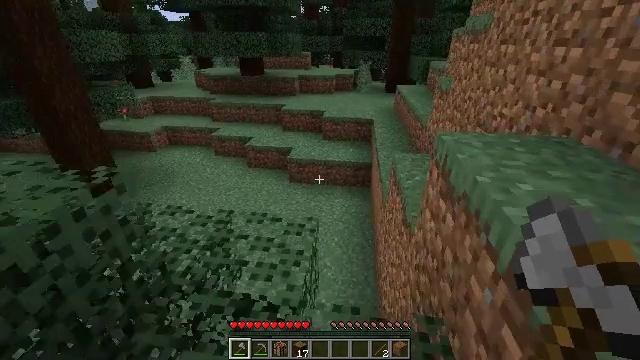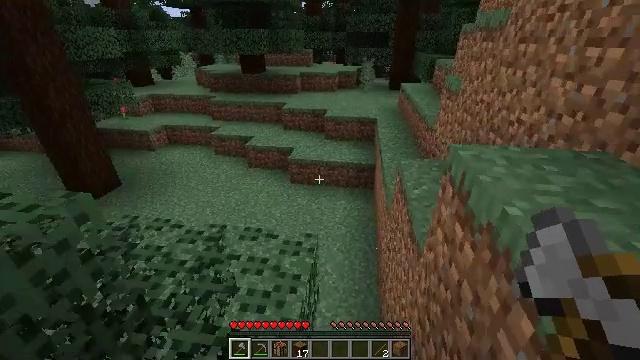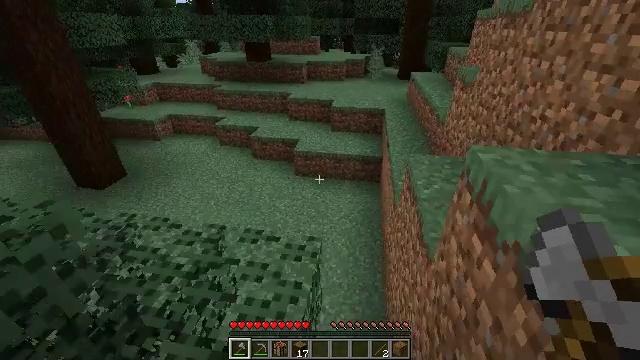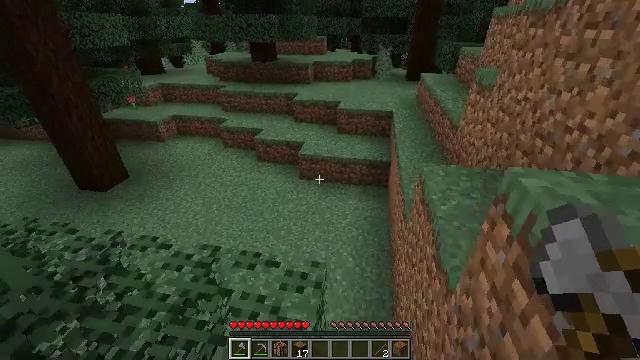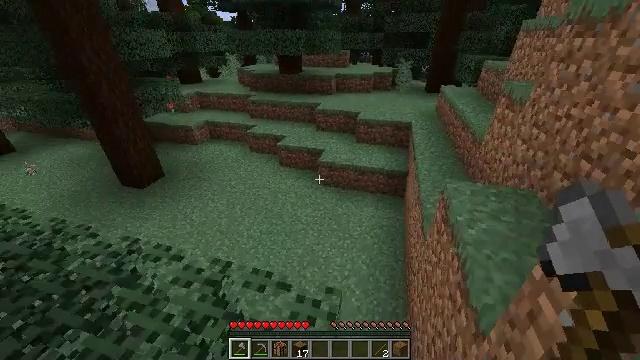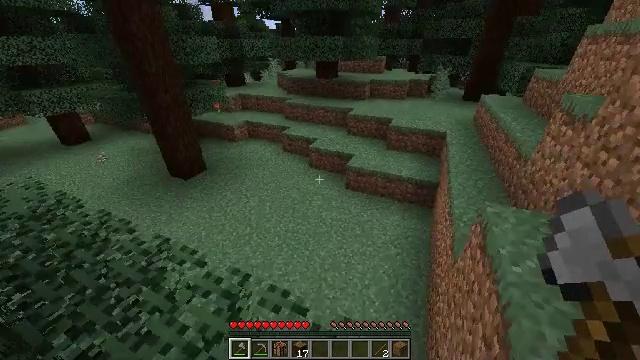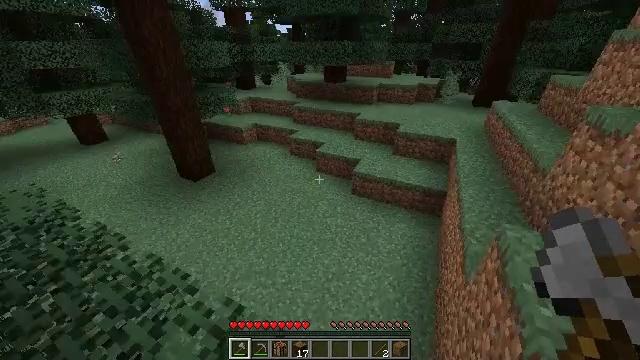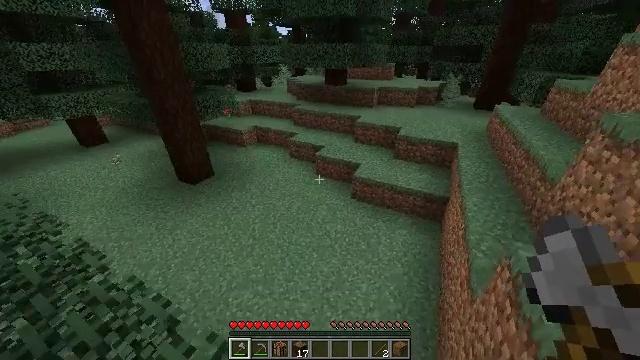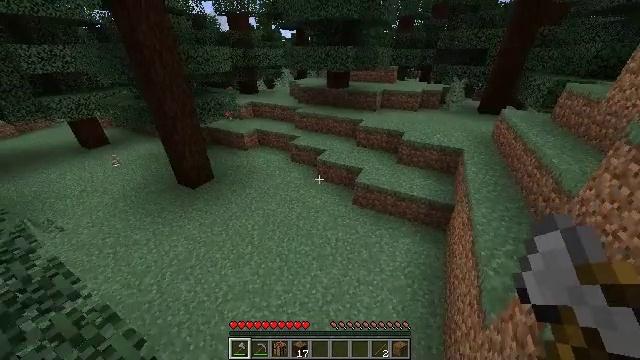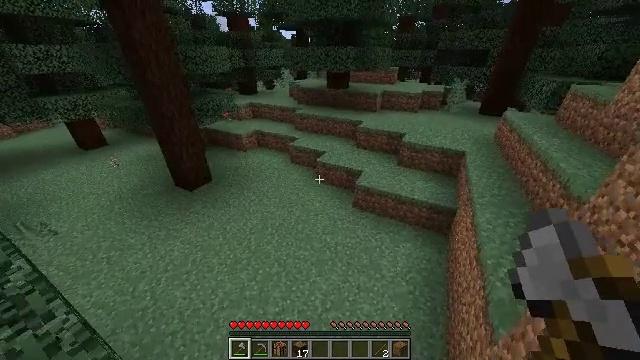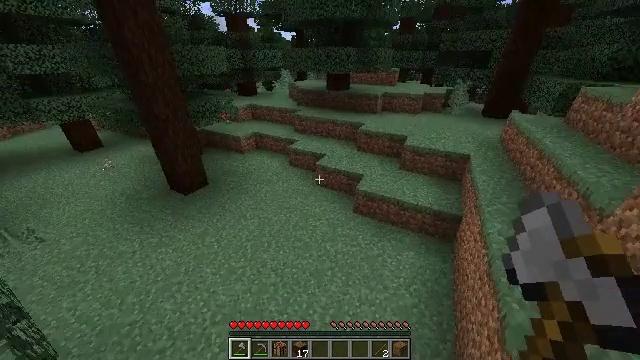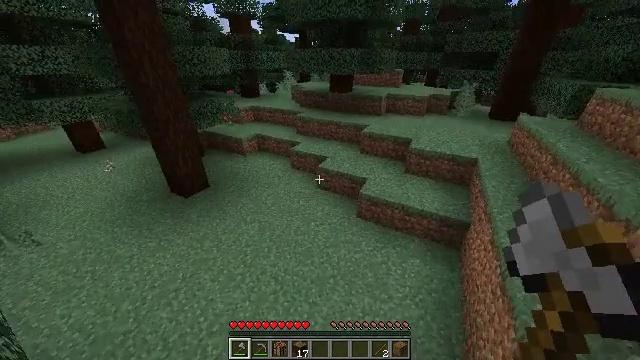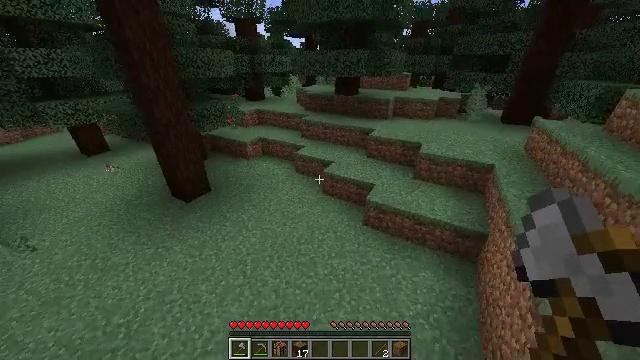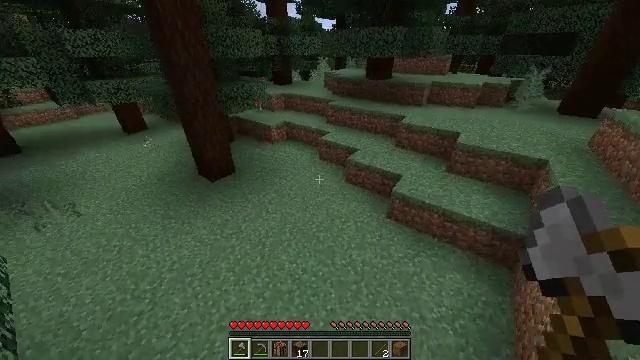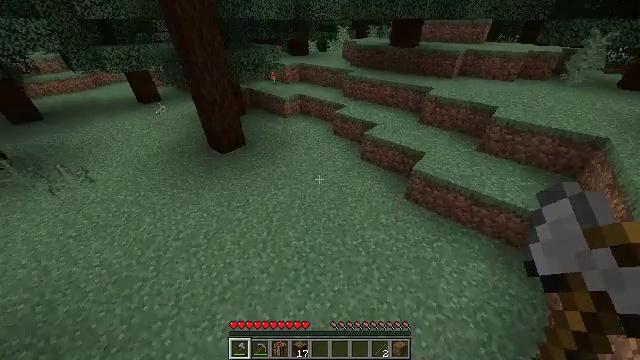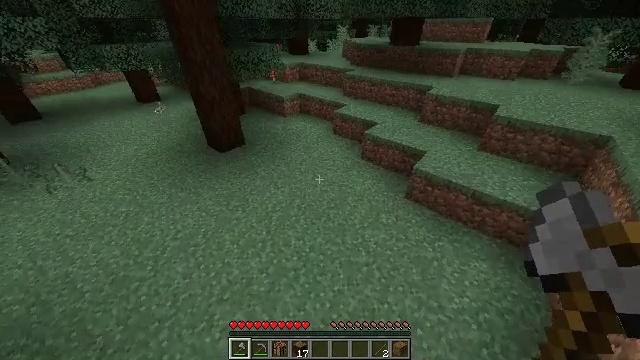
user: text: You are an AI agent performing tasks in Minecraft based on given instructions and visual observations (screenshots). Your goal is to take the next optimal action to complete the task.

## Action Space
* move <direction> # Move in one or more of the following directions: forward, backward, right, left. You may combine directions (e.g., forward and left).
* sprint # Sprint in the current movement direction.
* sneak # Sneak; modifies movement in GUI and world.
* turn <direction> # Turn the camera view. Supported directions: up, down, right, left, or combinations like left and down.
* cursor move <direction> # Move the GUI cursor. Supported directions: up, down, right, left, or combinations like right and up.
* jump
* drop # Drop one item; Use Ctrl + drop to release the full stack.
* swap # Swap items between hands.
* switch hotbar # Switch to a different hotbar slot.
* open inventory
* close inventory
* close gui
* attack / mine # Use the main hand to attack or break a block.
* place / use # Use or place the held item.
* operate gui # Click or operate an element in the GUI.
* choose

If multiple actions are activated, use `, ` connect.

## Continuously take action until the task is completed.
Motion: motion action
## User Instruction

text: Break the spruce leaves to clear the area.
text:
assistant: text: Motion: move forward, sprint
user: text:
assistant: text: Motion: move forward, sprint, turn left and down
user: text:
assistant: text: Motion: move forward, sprint, turn left
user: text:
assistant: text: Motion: move forward, sprint, turn left
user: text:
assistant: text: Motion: move forward, sprint, turn left
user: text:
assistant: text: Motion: move forward, sprint, turn left
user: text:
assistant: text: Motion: move forward, sprint
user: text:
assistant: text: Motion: move forward, sprint
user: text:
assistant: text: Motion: move forward, sprint
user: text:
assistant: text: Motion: move forward, sprint
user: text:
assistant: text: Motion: move forward, sprint
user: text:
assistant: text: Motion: move forward, sprint, turn left and up
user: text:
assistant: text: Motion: move forward, sprint, turn left and down
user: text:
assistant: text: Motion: move forward, sprint, turn left and down
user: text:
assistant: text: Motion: move forward, sprint
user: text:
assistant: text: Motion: move forward and move left, sprint
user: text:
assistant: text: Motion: move forward and move left, sprint
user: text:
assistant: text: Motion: move forward and move left, sprint
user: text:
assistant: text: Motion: move forward and move left, sprint
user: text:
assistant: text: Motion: move forward, sprint
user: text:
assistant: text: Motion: move forward, sprint
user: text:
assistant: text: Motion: move forward, sprint
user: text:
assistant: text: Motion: move forward, sprint
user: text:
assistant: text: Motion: move forward, sprint
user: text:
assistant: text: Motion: move forward, sprint
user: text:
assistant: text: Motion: move forward, sprint
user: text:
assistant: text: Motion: move forward, sprint, turn up
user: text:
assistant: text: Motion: move forward, sprint, turn left and up
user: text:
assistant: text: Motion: move forward, sprint, turn left
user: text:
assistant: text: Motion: move forward, sprint